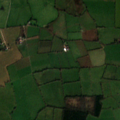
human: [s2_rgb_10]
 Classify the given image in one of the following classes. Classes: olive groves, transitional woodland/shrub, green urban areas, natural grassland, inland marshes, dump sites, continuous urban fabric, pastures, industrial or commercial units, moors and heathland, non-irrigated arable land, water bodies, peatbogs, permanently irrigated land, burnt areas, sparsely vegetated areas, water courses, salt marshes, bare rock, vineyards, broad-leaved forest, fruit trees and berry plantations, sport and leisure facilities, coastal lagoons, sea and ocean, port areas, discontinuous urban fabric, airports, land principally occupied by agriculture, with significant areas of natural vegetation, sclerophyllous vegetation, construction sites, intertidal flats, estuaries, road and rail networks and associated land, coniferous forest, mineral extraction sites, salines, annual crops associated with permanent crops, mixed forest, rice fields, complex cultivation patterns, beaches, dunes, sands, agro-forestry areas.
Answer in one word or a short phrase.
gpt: pastures